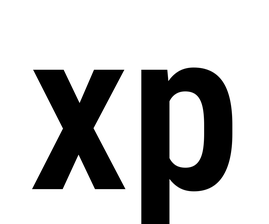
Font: Roboto_Condensed_SemiBold